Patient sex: M
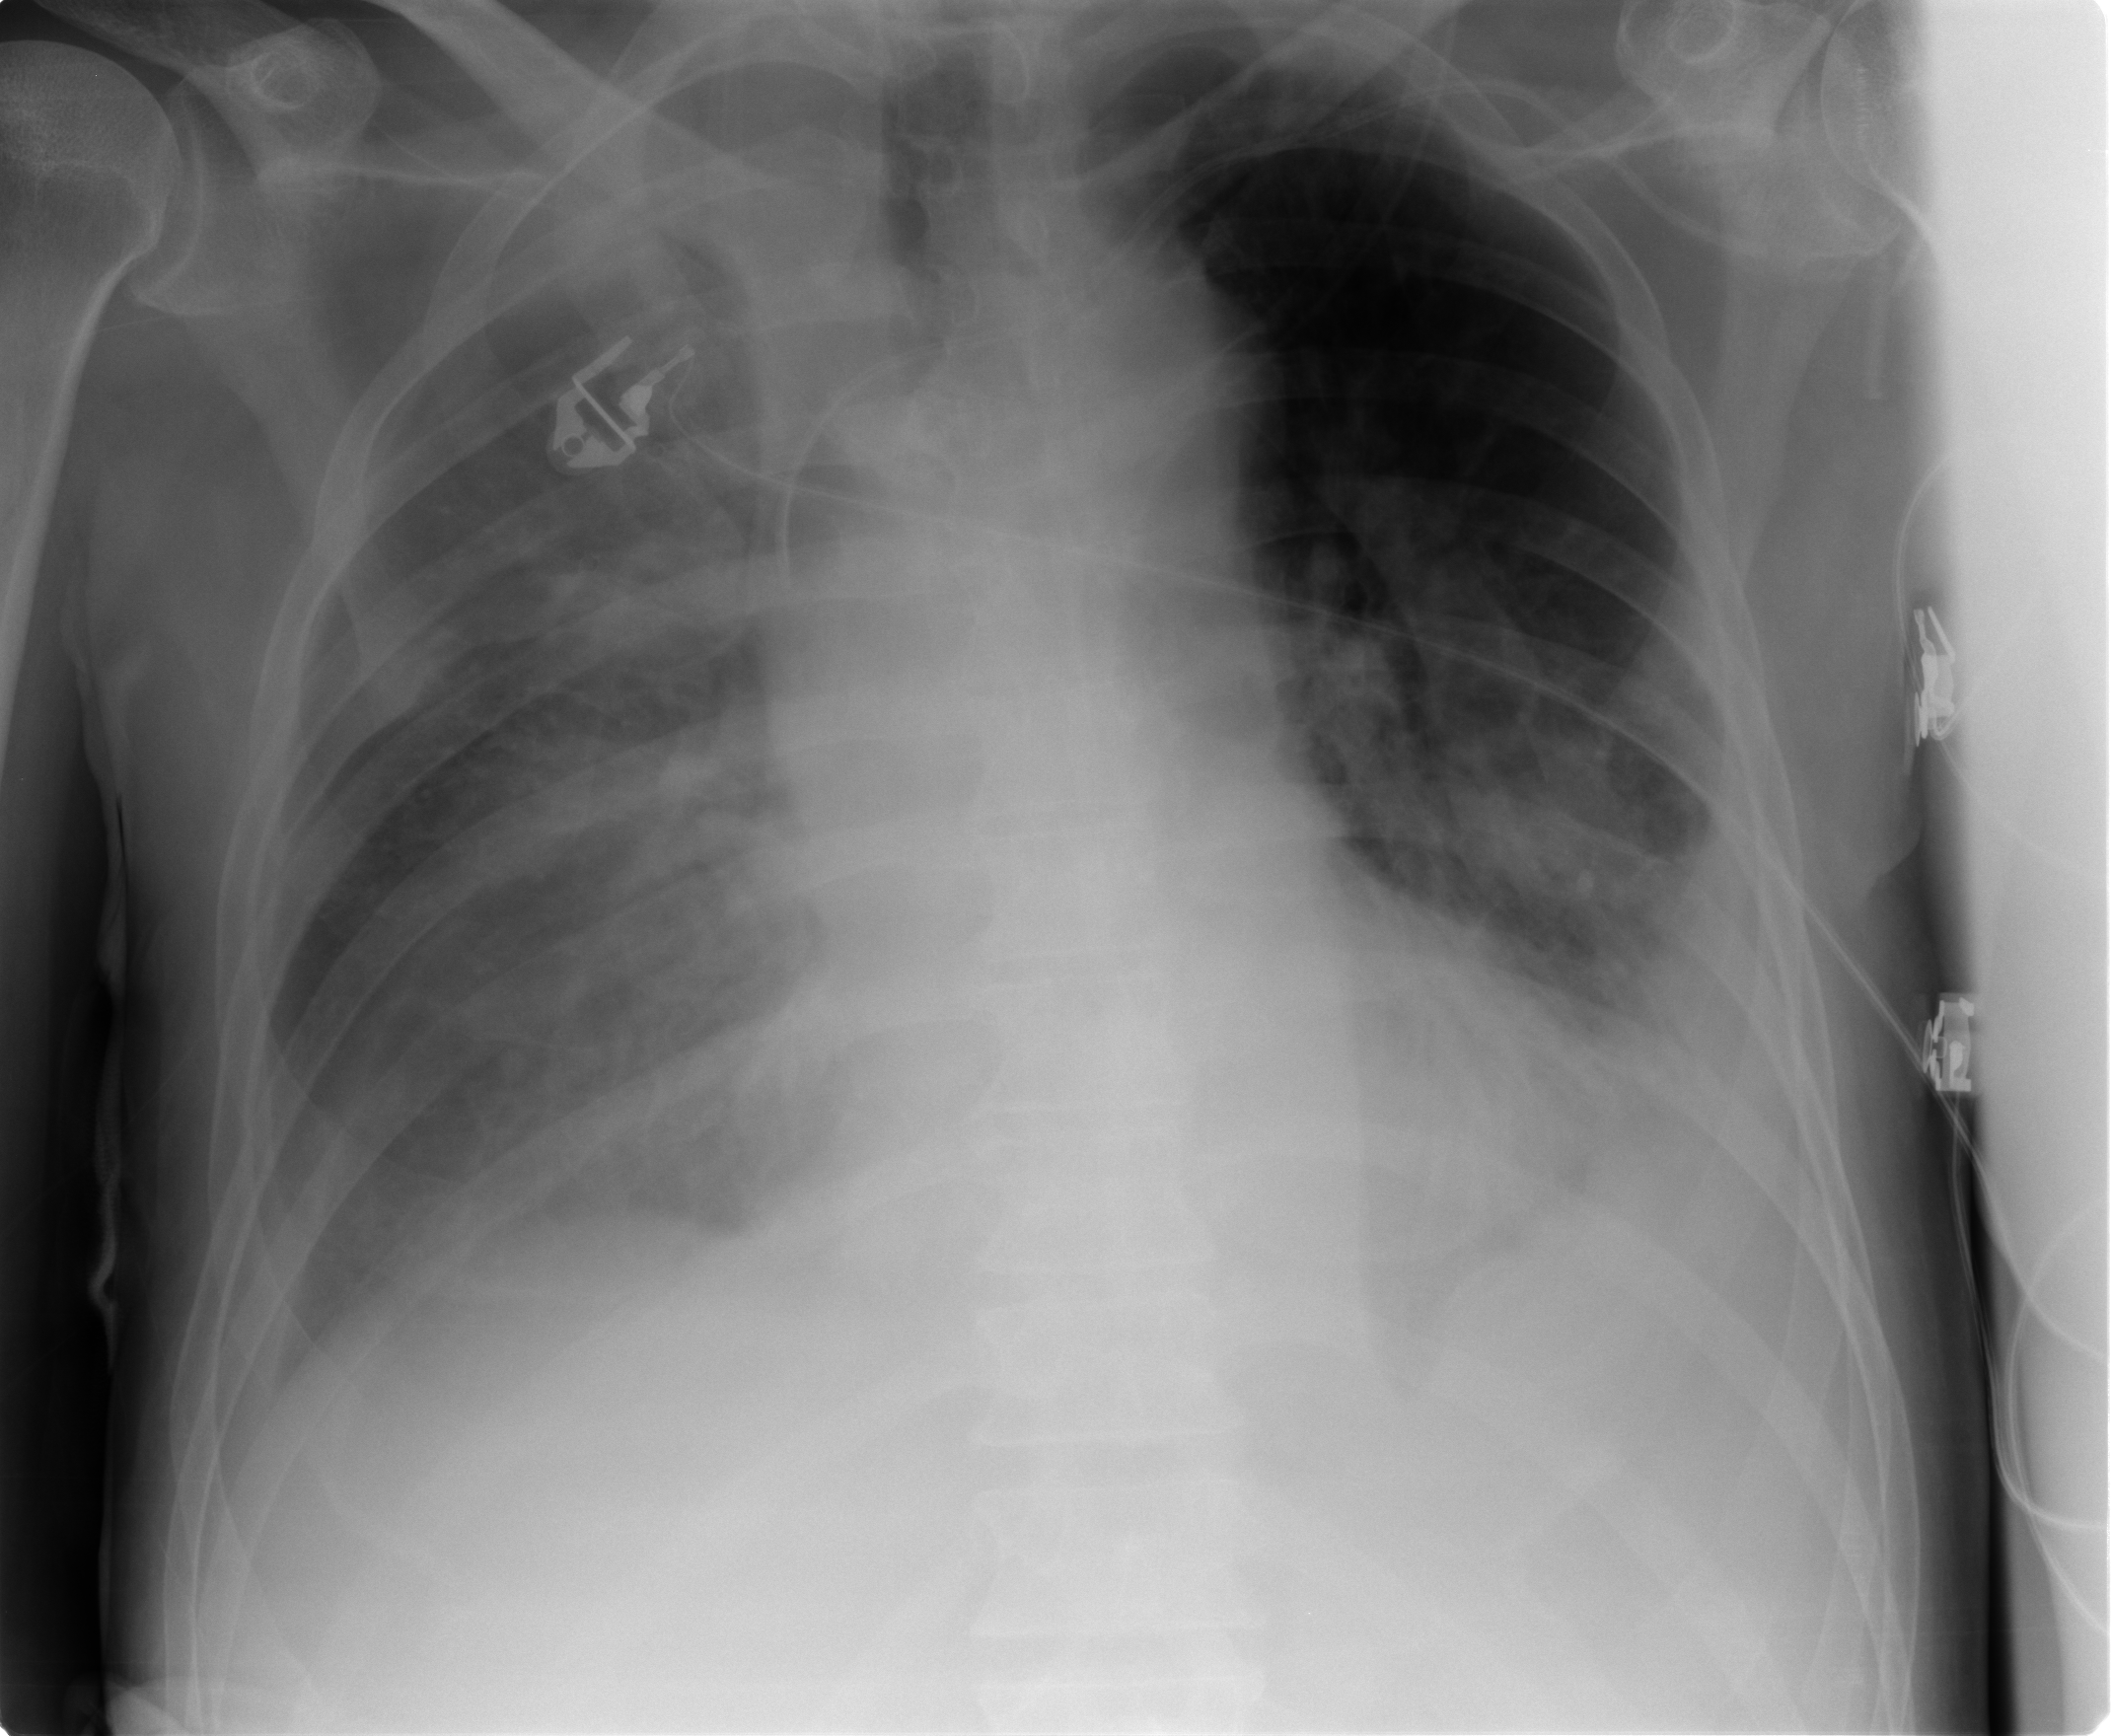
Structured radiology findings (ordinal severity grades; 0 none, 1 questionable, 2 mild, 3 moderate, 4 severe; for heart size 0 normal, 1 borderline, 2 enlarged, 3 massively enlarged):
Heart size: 0
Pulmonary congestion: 1
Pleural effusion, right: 3
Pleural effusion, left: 2
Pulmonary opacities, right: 3
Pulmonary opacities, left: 1
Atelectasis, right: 3
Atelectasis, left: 2